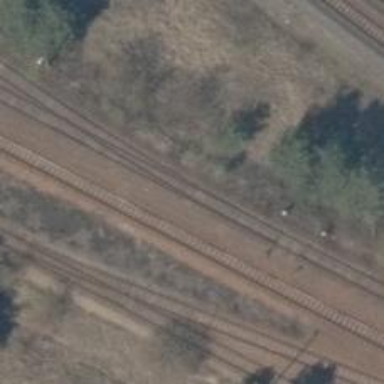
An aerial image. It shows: Railway switch.